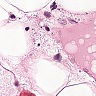
Metastatic tissue present: no